Field crop: maize
Growth stage: 2
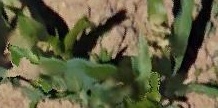
Species: maize